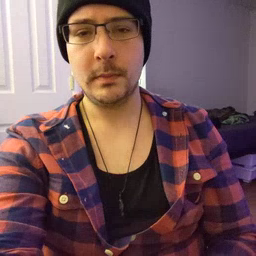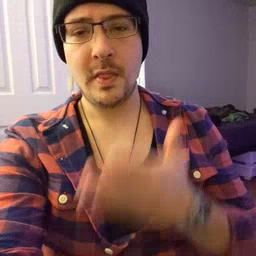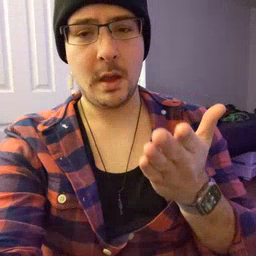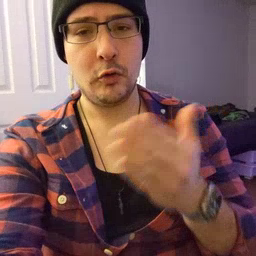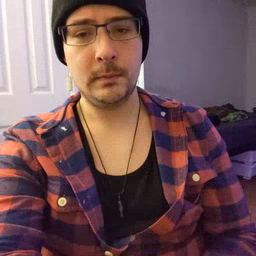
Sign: there